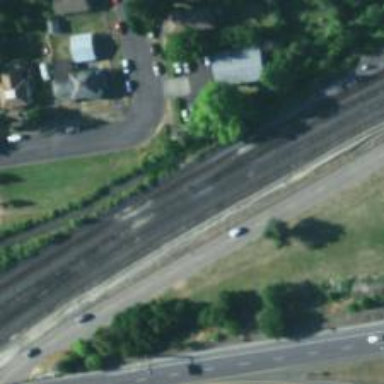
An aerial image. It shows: Railway siding with rails.